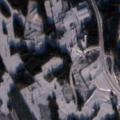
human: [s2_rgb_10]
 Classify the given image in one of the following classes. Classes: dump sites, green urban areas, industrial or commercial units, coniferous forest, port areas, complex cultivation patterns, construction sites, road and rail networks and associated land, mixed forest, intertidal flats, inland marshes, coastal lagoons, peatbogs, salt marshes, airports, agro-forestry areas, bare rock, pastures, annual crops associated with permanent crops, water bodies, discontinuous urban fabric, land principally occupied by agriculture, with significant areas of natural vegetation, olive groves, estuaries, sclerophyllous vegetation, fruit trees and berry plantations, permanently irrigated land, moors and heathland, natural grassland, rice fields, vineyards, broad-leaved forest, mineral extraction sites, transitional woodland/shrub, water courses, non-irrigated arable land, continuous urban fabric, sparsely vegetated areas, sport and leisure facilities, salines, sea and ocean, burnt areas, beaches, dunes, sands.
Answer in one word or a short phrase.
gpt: land principally occupied by agriculture, with significant areas of natural vegetation, coniferous forest, mixed forest, transitional woodland/shrub